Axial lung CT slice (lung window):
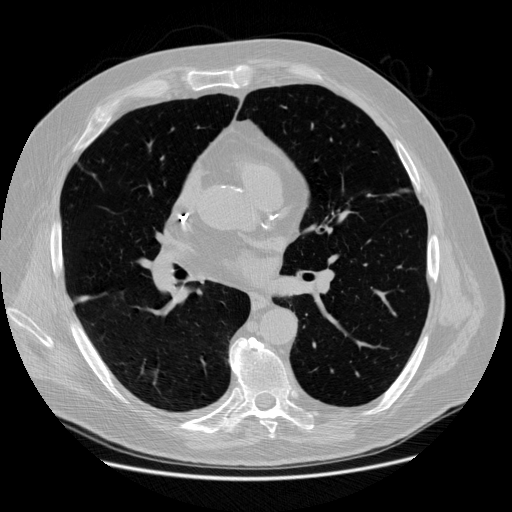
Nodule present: no